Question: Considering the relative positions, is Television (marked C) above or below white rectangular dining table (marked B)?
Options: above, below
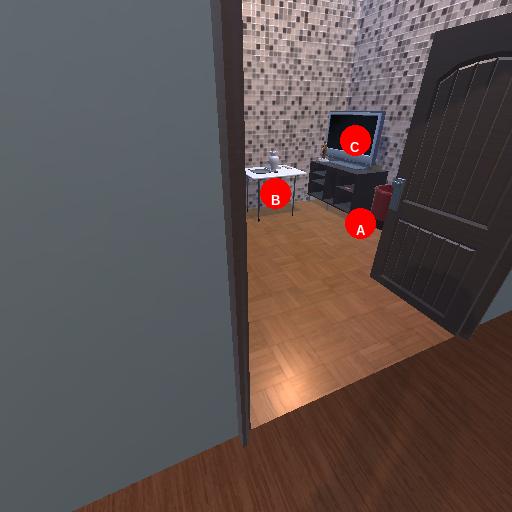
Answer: above